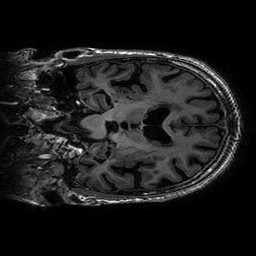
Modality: T1w
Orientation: coronal
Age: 80
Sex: male
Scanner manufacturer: ge
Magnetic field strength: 3 T
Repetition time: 0.01002 s
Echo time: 0.002988 s